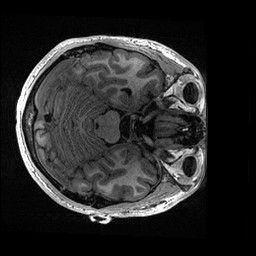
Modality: T1w
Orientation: axial
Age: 19
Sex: male
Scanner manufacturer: ge
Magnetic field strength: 3 T
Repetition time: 0.006952 s
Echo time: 0.00292 s